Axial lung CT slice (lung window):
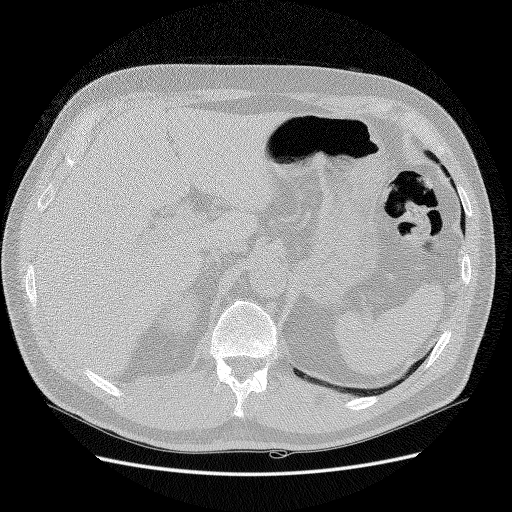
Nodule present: no